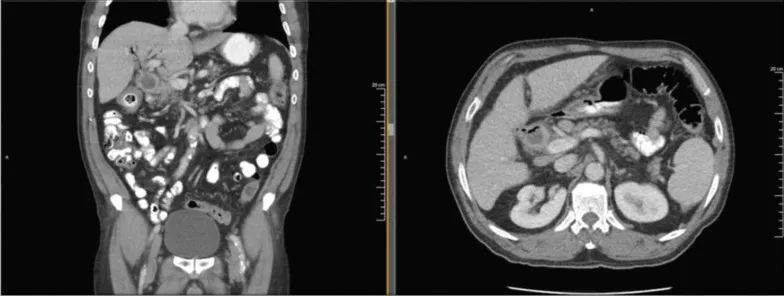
A. Coronal section of abdominal CT scan demonstrating thickening extending from the gallbladder to the hepatic flexure of the colon b. Transverse section of findings described in 1a.
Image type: radiology (ct)